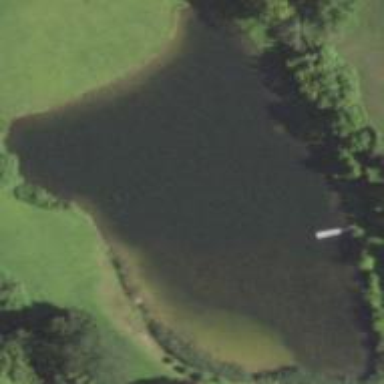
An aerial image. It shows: Peaceful pond surrounded by nature.